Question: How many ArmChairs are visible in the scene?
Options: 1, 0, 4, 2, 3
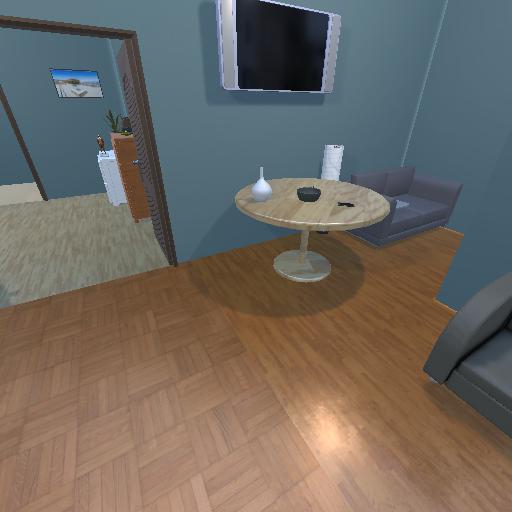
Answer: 1